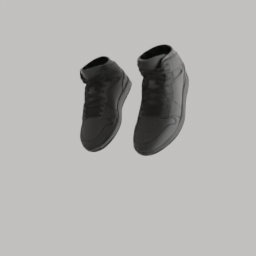
Label: people